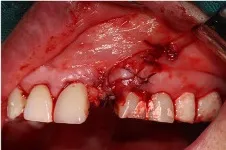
Intraoperative images. (F) Tightly sutured wound.
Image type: pathology (fish)